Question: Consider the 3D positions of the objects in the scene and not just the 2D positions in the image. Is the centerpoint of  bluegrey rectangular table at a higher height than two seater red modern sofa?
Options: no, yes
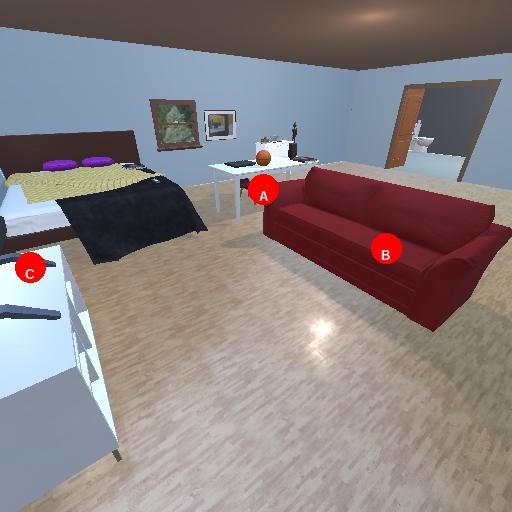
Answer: no